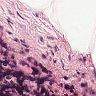
Metastatic tissue present: no